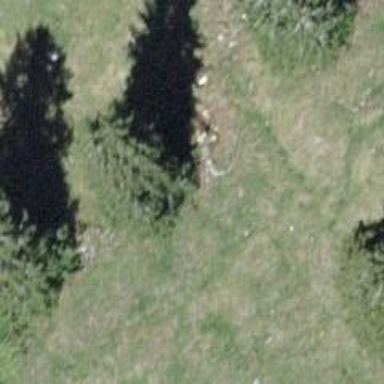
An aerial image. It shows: Needle-leaved tree in natural setting.